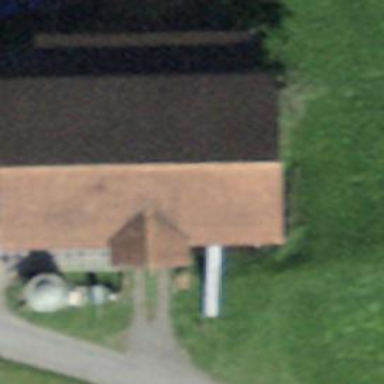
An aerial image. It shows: Rural barn.